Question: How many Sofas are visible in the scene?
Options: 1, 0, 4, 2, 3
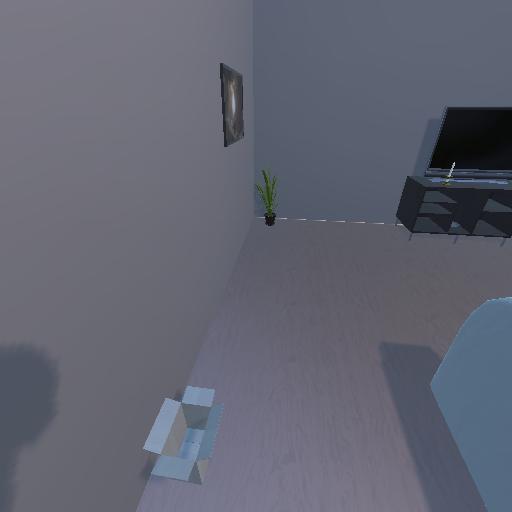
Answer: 1